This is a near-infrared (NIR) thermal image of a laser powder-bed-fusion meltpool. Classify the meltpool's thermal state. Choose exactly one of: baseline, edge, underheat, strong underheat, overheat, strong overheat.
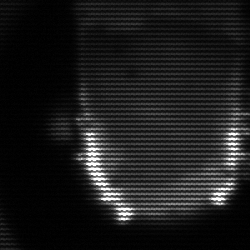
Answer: baseline